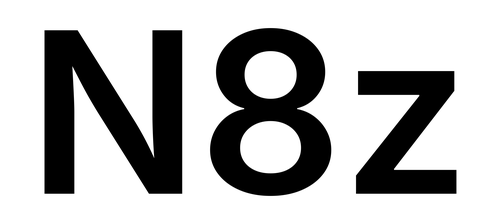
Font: Inter_SemiBold